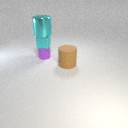
small purple rubber cylinder behind large brown rubber cylinder